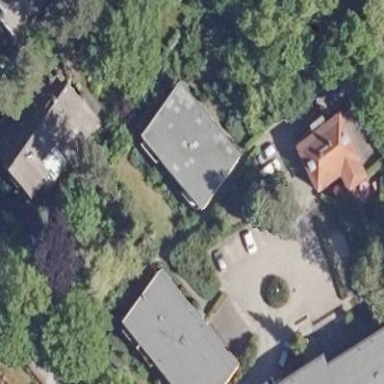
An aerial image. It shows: Flat-roofed apartment building.